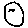
Label: moon